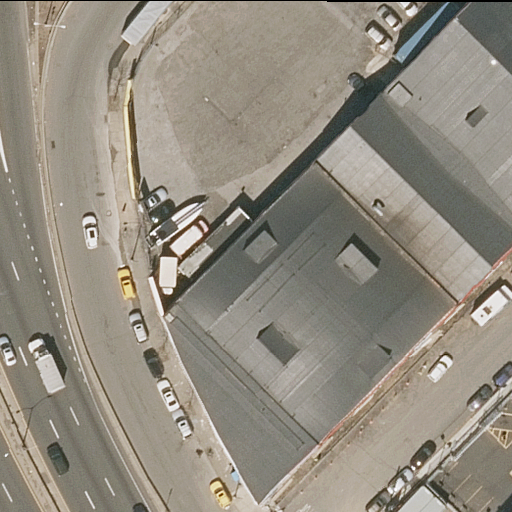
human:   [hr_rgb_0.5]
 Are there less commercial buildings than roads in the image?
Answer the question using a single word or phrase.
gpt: yes

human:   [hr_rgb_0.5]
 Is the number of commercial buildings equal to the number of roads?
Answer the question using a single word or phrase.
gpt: no

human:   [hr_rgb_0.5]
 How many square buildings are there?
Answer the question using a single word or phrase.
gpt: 0

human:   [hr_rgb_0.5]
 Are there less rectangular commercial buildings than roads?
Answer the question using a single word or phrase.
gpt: yes

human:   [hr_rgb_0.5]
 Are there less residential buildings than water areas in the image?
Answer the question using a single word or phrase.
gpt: no

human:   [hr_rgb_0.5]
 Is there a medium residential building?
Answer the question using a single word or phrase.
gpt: no

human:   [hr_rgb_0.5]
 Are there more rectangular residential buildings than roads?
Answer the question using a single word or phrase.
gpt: no

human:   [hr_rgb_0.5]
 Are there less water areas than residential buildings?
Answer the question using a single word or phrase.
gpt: yes

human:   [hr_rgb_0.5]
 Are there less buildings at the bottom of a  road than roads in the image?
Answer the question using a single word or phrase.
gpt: yes

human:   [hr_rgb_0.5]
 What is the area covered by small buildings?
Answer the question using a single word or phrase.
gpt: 6m2

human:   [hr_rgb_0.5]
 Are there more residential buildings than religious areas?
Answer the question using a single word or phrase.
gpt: yes

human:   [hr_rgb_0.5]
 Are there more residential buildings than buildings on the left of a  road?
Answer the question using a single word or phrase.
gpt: yes

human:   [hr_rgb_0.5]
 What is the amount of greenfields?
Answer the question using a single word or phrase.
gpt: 0

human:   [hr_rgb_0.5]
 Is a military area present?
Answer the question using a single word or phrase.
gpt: no

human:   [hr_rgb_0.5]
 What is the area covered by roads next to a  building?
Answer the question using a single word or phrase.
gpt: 0m2

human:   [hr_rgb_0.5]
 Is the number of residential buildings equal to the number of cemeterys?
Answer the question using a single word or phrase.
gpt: no

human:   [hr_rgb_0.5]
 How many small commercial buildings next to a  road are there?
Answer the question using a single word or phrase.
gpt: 0

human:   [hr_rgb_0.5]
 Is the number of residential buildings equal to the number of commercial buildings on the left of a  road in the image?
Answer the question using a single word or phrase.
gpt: no

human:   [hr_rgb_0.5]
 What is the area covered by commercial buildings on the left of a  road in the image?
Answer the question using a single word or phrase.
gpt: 0m2

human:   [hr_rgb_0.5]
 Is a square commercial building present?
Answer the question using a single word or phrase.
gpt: no

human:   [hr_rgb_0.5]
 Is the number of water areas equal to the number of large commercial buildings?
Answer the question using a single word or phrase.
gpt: yes

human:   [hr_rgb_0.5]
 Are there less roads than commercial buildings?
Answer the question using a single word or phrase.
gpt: no

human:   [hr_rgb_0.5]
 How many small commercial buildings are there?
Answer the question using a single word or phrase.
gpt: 0

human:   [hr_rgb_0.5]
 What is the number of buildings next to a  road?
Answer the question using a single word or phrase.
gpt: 2

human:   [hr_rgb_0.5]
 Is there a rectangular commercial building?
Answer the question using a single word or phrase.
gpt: no

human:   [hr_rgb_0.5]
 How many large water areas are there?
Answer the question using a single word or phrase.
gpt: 0

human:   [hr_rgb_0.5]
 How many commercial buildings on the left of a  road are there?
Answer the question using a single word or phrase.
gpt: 0

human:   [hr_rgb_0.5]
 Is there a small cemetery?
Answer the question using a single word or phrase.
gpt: no

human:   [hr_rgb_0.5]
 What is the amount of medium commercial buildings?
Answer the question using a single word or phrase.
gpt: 0

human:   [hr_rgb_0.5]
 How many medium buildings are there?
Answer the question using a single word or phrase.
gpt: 0

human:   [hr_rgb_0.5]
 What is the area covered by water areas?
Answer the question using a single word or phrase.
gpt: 0m2

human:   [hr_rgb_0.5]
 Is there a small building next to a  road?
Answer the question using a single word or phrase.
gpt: yes

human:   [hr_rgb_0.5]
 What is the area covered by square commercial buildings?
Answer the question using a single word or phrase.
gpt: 0m2

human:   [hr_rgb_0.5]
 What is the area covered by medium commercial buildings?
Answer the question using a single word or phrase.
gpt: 0m2

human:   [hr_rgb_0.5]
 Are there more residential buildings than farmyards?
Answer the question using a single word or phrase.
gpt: yes

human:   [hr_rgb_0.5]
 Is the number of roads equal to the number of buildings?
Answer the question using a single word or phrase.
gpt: no